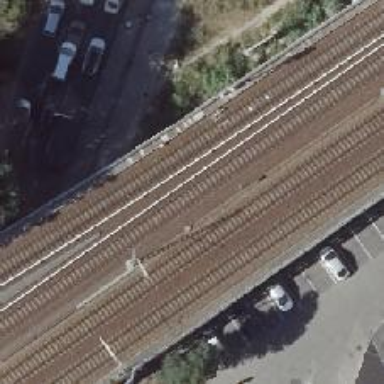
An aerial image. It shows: Bridge for light rail electrified railway.